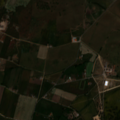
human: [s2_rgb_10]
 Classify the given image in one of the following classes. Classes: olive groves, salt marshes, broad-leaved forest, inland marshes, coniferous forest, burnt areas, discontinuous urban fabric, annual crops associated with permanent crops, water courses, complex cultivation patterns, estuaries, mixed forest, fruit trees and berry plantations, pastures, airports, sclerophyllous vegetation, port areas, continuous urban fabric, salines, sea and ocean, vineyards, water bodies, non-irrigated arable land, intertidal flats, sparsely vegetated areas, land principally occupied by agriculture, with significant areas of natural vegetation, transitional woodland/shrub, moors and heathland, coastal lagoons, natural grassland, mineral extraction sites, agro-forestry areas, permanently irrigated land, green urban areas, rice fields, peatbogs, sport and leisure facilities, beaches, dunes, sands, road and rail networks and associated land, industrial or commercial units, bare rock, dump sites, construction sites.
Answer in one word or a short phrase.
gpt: continuous urban fabric